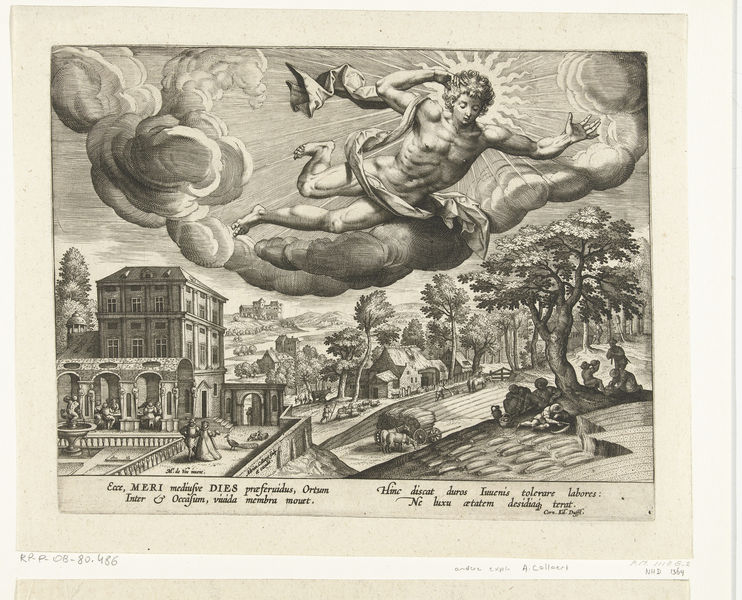
Titel: Middag
Künstler: Adriaen Collaert
Standort: Amsterdam
Institution: Rijksmuseum
Schlagwörter: akt, baum, himmel, nackt, schatten, wolken, bäume, menschen, stadt, grau, schwarz, zeichnung, gebäude, haus, park, schloss, tuch, wolke, fest, leute, feld, häuser, sonne, personen, blatt, wald, bauern, brunnen, pferde, engel, terrasse, sommer, ruhen, acker, mittag, dorf, grafik, bauernhof, weis, kutsche, figuren, burg, strahlen, schweben, druck, stich, seite, jüngling, mittelalter, sol, hirten, rasten, latein, lagern, firmament, fliegender engel, meridies, luftikus